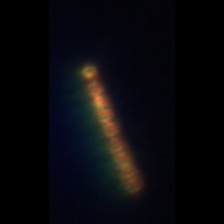
Taxon: Skeletonema
Group: Diatoms